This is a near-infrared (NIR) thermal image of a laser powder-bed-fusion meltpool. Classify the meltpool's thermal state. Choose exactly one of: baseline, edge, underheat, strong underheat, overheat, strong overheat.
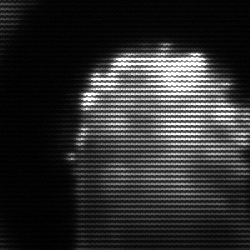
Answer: baseline